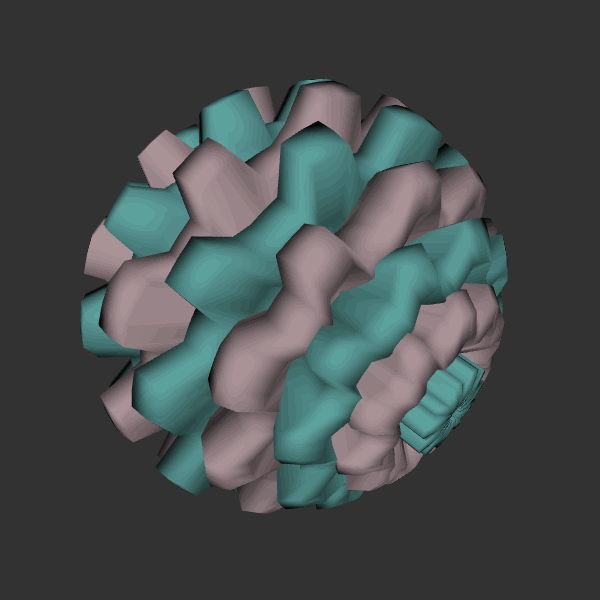
Background: dark